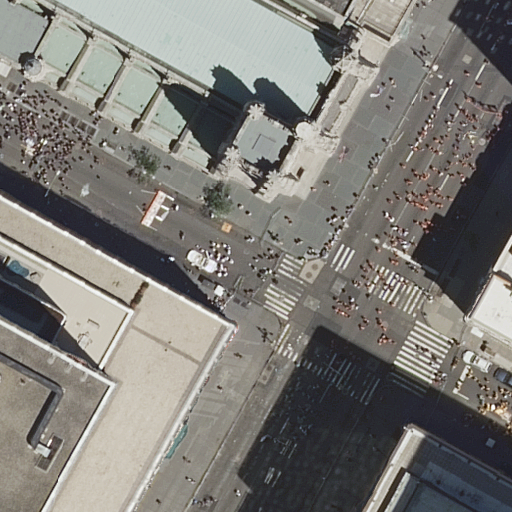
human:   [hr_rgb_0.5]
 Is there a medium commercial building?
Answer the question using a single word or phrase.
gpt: no

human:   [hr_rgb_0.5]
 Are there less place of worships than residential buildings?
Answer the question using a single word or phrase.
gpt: yes

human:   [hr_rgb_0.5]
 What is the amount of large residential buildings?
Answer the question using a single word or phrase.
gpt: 2

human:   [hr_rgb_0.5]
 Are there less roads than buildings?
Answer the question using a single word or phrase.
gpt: yes

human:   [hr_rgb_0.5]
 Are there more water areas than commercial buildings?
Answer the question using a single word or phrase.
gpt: no

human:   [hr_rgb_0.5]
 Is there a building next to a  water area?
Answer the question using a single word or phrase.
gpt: no

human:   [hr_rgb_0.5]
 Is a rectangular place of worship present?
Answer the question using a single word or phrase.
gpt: no

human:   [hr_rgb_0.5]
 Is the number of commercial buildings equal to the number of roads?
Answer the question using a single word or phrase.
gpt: no

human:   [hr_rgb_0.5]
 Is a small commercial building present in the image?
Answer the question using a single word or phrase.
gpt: no

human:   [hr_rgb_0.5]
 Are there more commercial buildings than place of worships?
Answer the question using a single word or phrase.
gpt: no

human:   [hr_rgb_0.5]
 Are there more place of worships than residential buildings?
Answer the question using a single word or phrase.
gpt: no

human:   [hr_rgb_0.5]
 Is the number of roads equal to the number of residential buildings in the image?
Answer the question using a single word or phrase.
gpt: yes

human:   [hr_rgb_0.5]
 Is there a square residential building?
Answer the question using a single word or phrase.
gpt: no

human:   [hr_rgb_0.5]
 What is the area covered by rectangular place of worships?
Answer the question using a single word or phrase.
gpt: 0m2

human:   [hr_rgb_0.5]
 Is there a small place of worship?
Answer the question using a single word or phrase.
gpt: no

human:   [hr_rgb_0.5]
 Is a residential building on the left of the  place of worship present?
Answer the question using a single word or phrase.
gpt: no

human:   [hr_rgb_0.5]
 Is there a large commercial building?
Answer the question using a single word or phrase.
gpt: yes

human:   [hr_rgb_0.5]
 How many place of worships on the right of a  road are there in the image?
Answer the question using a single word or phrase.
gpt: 0

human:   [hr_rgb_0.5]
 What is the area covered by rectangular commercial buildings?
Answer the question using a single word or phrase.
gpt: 563m2

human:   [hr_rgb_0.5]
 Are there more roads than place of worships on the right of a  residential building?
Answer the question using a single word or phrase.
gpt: yes

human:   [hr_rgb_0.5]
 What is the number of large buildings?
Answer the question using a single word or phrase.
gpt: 4

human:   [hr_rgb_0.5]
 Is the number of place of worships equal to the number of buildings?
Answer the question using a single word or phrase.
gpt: no

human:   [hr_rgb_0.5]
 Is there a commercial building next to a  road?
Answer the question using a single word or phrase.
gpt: yes

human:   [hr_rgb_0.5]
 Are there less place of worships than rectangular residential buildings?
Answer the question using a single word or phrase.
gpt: no

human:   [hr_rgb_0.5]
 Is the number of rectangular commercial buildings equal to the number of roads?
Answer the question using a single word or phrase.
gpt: no

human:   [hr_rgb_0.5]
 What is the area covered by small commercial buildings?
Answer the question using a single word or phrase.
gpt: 0m2

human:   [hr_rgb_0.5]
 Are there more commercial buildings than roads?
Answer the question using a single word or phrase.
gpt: no

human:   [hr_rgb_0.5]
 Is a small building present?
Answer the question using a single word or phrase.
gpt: no

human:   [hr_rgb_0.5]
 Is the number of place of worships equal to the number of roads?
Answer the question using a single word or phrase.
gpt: no

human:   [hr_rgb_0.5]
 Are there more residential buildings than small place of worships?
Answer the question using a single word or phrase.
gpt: yes

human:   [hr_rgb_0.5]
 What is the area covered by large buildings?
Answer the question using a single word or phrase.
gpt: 3992m2

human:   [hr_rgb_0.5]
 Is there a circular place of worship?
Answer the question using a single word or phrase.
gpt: no

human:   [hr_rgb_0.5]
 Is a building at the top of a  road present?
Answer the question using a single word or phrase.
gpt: yes

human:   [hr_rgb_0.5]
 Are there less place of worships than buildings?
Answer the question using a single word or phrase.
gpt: yes

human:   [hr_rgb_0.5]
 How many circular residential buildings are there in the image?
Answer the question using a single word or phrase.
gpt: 0

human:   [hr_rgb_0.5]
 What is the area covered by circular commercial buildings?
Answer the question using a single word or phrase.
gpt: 0m2